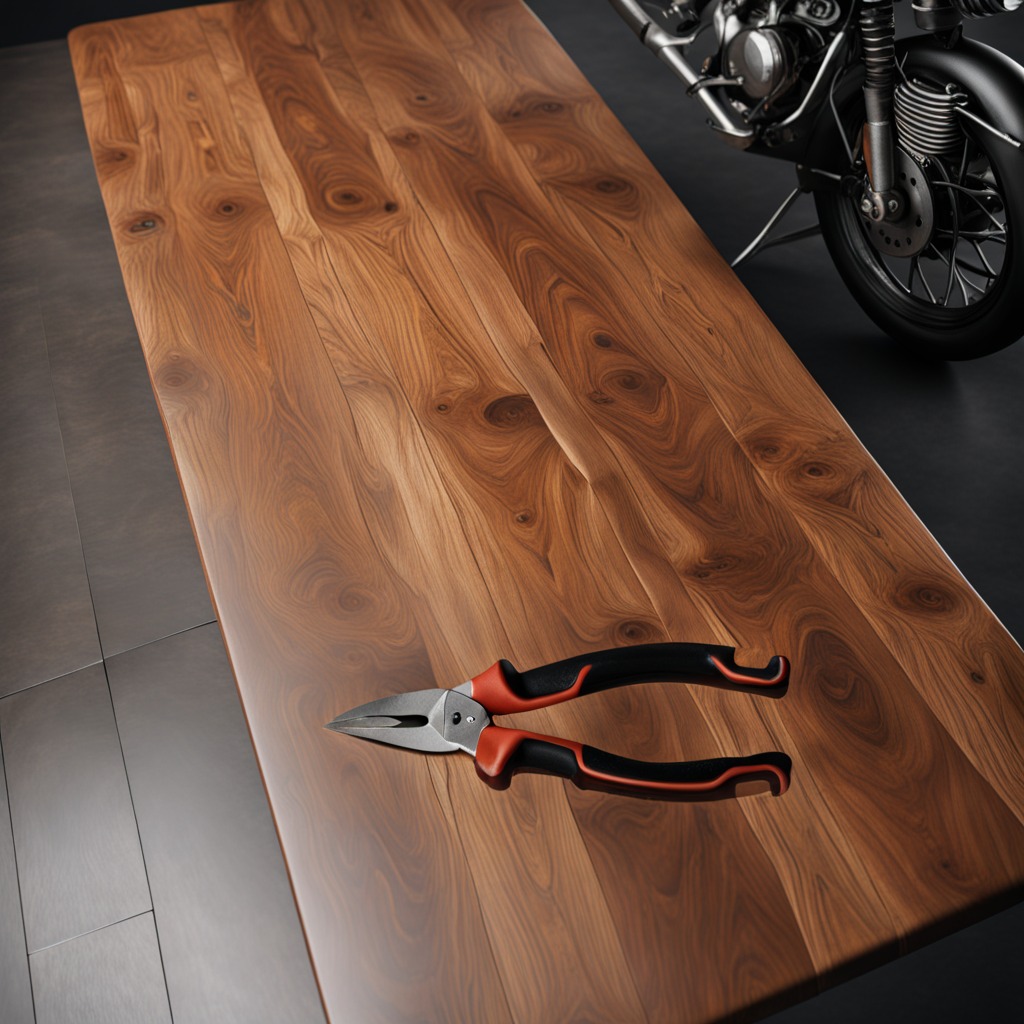
A plier is lying on the wooden table.